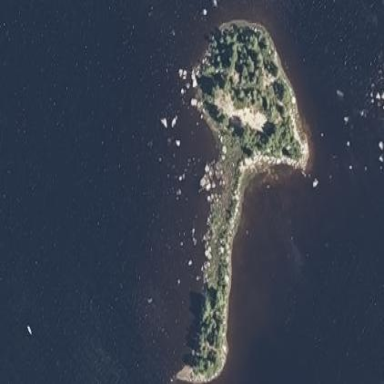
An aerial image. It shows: Island covered with woodland.